Question: This listview Page Code is here
'''
import QtQuick 2.9
import QtQuick.Controls 2.2
import QtQuick.Layouts 1.3
Item {
ListModel {
id: mymodel
ListElement {
name: 'Jack'
age: 30
rank: 'Captain'
}
ListElement {
name: 'Barbossa'
age: 23
rank: 'Sailor'
}
ListElement {
name: 'Philip'
age: 19
rank: 'Sergent'
}
}
ListView {
id: list
width: parent.width
height: parent.height
anchors.centerIn: parent
spacing: 10
model: mymodel
delegate: Rectangle {
// property variant myData: model
width: parent.width
height: 20
color: 'Blue'
Text {
anchors.centerIn: parent
color: 'white'
text: 'Name: ' + name + ', Age: ' + age
font.pointSize: 20
}
MouseArea {
anchors.fill: parent
onClicked: list.currentIndex = index
}
Button {
width: 50
height: parent.height
anchors.right: parent.right
text: ">"
onClicked: {
list.currentIndex = index
mystackview.push(third_page);
}
}
}
}
}
'''
Here is picture after running

Another code page is after clicking next arrow to get single item detail
'''
import QtQuick 2.9
import QtQuick.Controls 2.2
import QtQuick.Layouts 1.3
Item {
Rectangle {
width: parent.width
height: 20
color: 'red'
ListView {
model: model
}
Text {
anchors.centerIn: parent
color: 'white'
text: 'Name: ' + ListModel.model.name
font.pointSize: 20
}
}
}
'''
But this error shows
> Type Error: Cannot read property 'name' of undefined)
What is the solution for this?
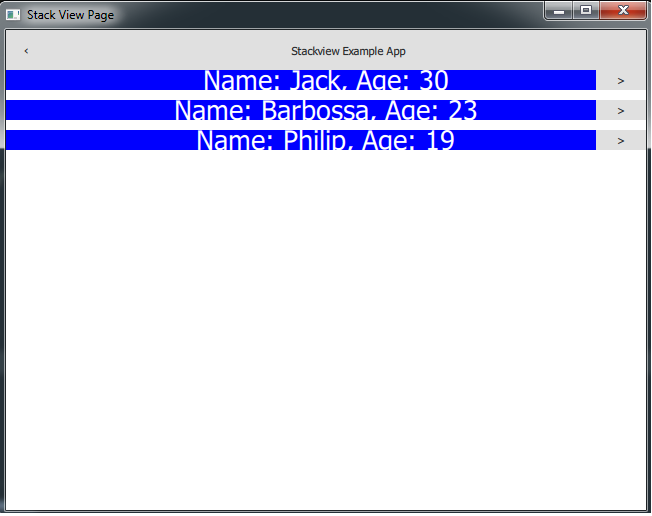
Answer: The code 'ListModel.model.name' does not make sense since the ListModel that is a component (class) does not have that property. In this case it is better to create a property that handles the currentIndex between the pages and the model is used directly.
'''
import QtQuick 2.9
import QtQuick.Controls 2.2
ApplicationWindow {
id: window
visible: true
width: 640
height: 480
title: qsTr("Stack")
ListModel {
id: mymodel
ListElement {
name: 'Jack'
age: 30
rank: 'Captain'
}
ListElement {
name: 'Barbossa'
age: 23
rank: 'Sailor'
}
ListElement {
name: 'Philip'
age: 19
rank: 'Sergent'
}
}
QtObject{
id: internals
property int currentIndex: -1
}
StackView {
id: stackView
anchors.fill: parent
initialItem: "TodoView.qml"
}
}
'''
'''
import QtQuick 2.9
import QtQuick.Controls 2.2
Item {
ListView {
id: list
model: mymodel
anchors.fill: parent
spacing: 10
delegate: Rectangle {
width: parent.width
height: 20
color: 'Blue'
Text {
anchors.centerIn: parent
color: 'white'
text: 'Name: ' + name + ', Age: ' + age
font.pointSize: 20
}
MouseArea {
anchors.fill: parent
onClicked: list.currentIndex = index
}
Button {
width: 50
height: parent.height
anchors.right: parent.right
text: ">"
onClicked: {
list.currentIndex = index
internals.currentIndex = index
stackView.push("DetailView.qml")
}
}
}
}
}
'''
'''
import QtQuick 2.9
import QtQuick.Controls 2.2
import QtQuick.Layouts 1.3
Item {
Rectangle {
width: parent.width
height: 20
color: 'red'
Text {
anchors.centerIn: parent
color: 'white'
text: 'Name: ' + mymodel.get(internals.currentIndex).name
font.pointSize: 20
}
}
}
'''